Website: bh-photo
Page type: store-pickup
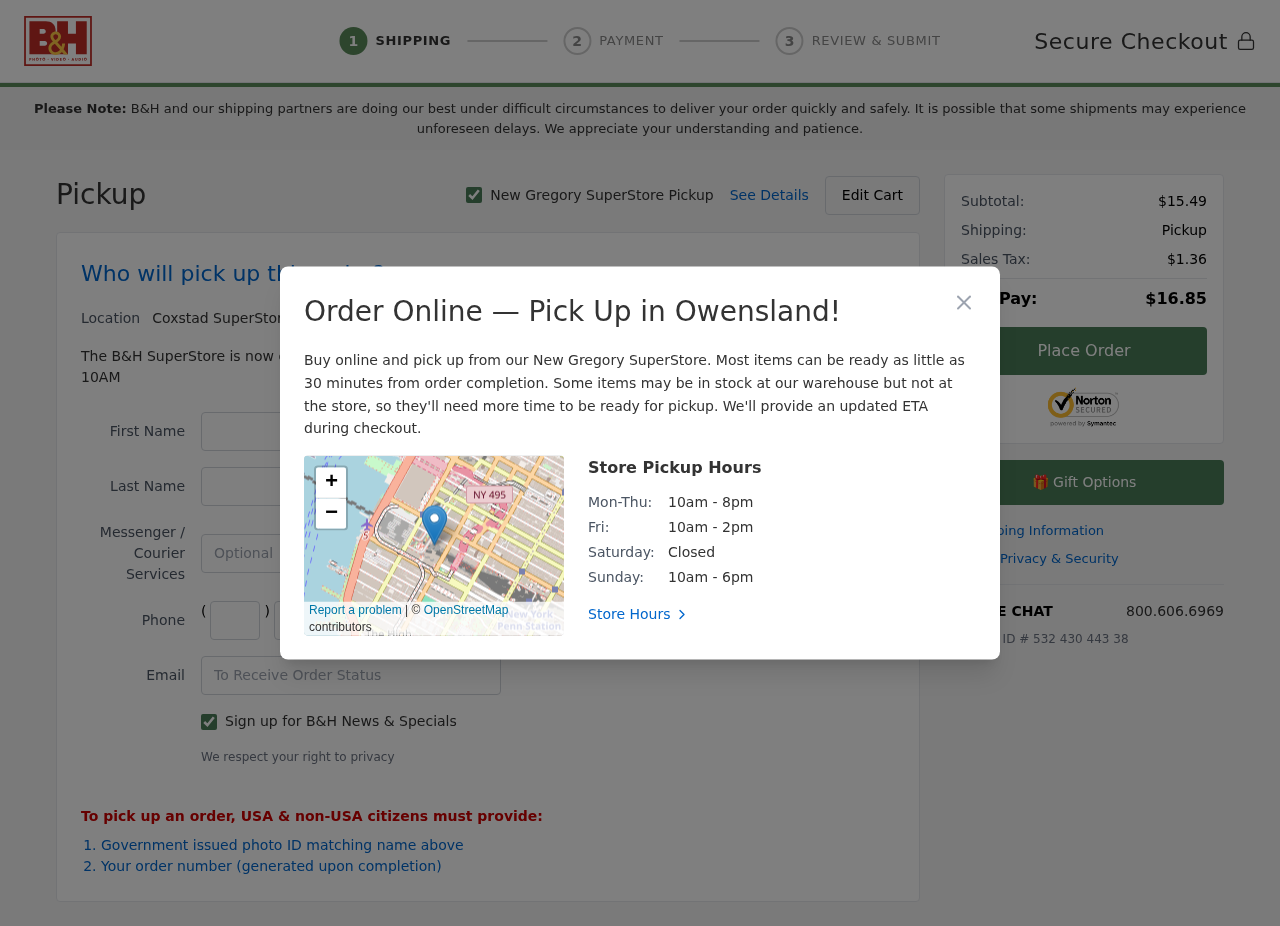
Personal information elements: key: PII_CITY
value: New Gregory
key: PII_CITY2
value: Coxstad
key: PII_CITY3
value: Owensland
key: PII_EMAIL
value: dhernandez@yahoo.com
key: PII_FIRSTNAME
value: Dorothy
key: PII_LASTNAME
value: Hernandez
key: PII_PHONE_AREA
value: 545
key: PII_PHONE_PREFIX
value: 231
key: PII_PHONE_SUFFIX
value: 5630
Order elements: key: ORDER_SUBTOTAL
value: $15.49
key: ORDER_TAX
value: $1.36
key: ORDER_TOTAL
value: $16.85
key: ORDER_ID
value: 532 430 443 38